Question: Is there any way to fill and get a 'set' of items from a checklistbox?
What I did:
'''
TColorItem = (ms_red, ms_blue, ms_green, ms_yellow);
TColorItems = set of TColorItem;
'''
I have a component and I can choose from the 'TColorItems'
'''
TProperty = class(TCollectionItem)
private
FModuleItem: TColorItems;
procedure SetColorItem(const Value: TColorItems);
published
property ColorTypes: TColorItems read FColorItem write SetColorItem;
procedure SetColorItem(const Value: TColorItems);
begin
FColorItem := Value;
end;
'''
After I setted up (checked) the items in the component, I created a form.
My form looks like this:

If I check any of the items from the checklistbox I want to get the 'Result' as a 'TColorItems' set:
- If and are checked the 'set' must be'Result := [ms_red, ms_green]'- If , and are checked:'Result := [ms_blue, ms_green, ms_yellow]' etc..
The 'Result' must be in this '[value1, value2]' form; I want to work with it after.
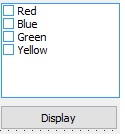
Answer: Declare an array of strings which pairs with the 'TColorItem' type.
'''
const
ColorItemNames: array [TColorItem] of string = ('Red', 'Blue', 'Green', 'Yellow');
'''
Fill the 'TCheckListBox' object with the array.
'''
var
ci: TColorItem;
begin
for ci := Low(ColorItemNames) to High(ColorItemNames) do
CheckListBox1.Items.AddObject(ColorItemNames[ci], TObject(ci));
end;
'''
Get the values as a 'TColorItems' from the 'Objects' of the 'TCheckListBox.Items' property.
'''
var
i: Integer;
begin
Result := [];
for i := 0 to CheckListBox1.Count-1 do begin
if CheckListBox1.Checked[i] then
Include(Result, TColorItem(CheckListBox1.Items.Objects[i]));
end;
end;
'''